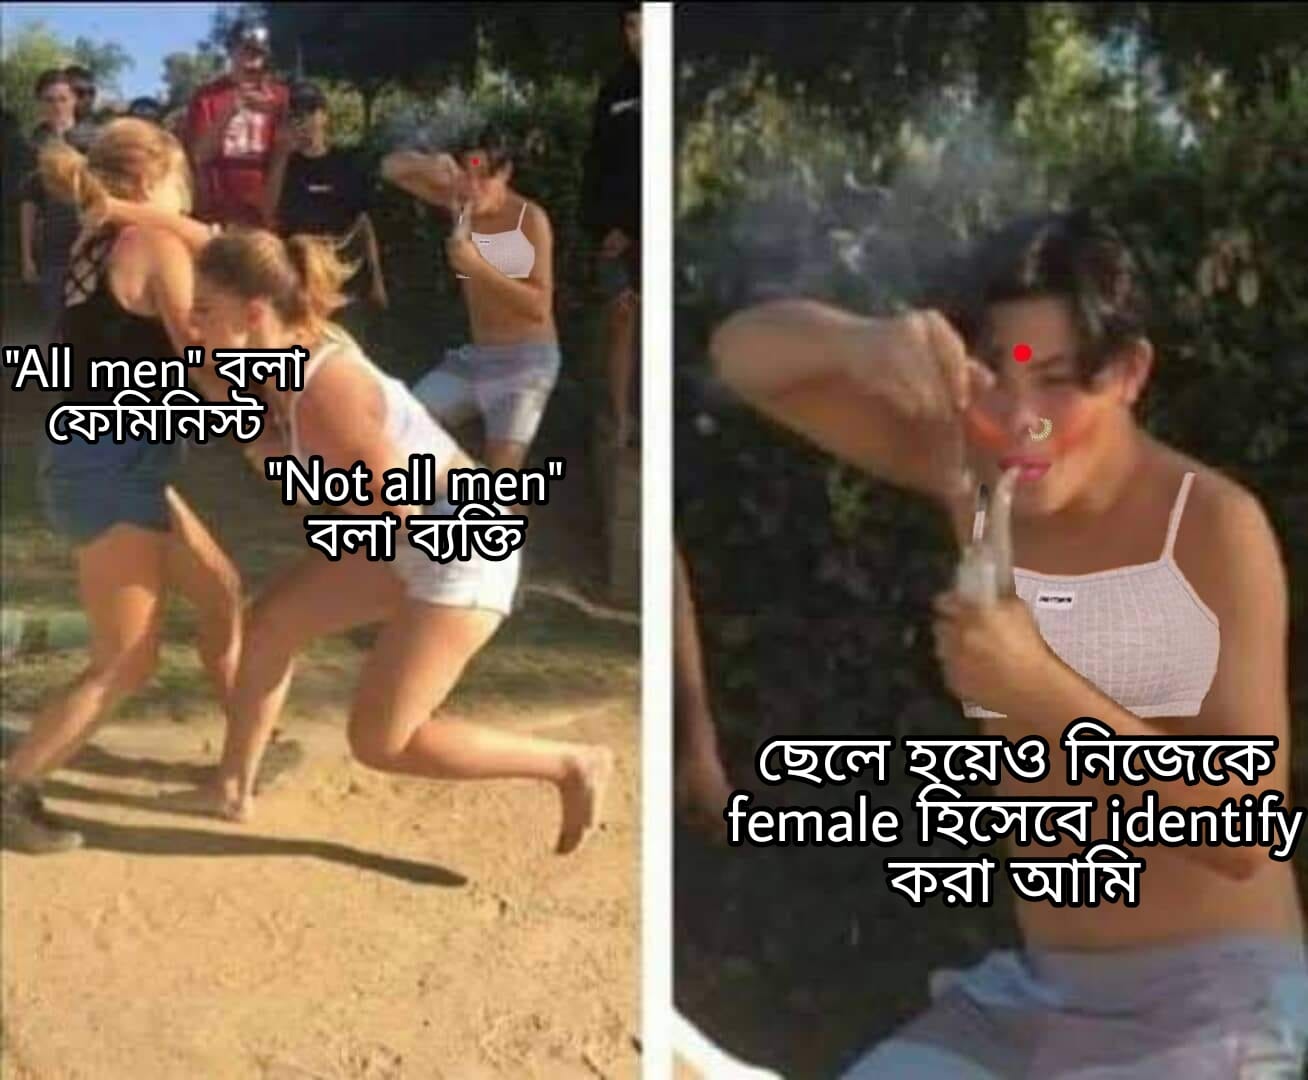
Caption: "All men" বলা ফেমিনিস্ট    "Not all men"  বলা ব্যক্তি    ছেলে হয়েও নিজেকে female হিসেবে identify করা আমি
Label: hate